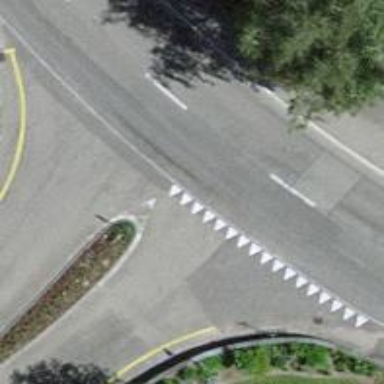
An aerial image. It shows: Road with "give way" sign.